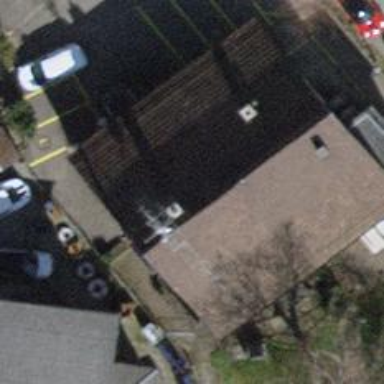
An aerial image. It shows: Restaurant.